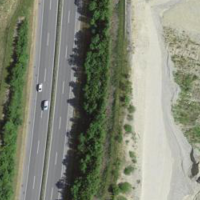
EUNIS habitat code: 57
Species observed at this site:
Milvus milvus